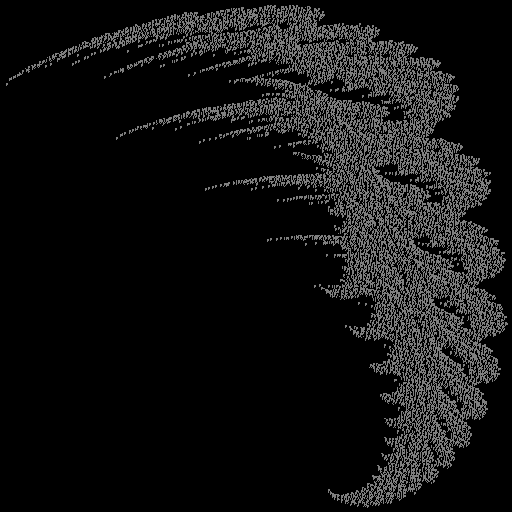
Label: snowdrift